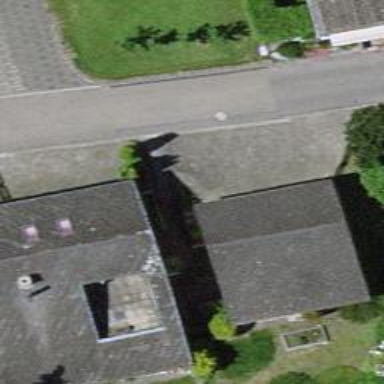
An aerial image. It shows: Garage building.